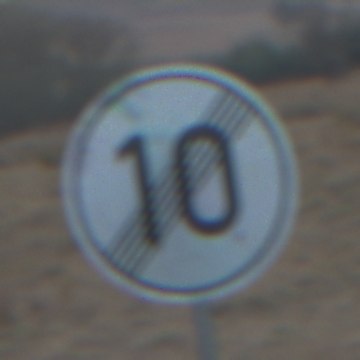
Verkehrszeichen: EndeGeschwindigkeit10
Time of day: SunriseSunset
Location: Outdoor (Nature)
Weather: Clear
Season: Winter
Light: Natural